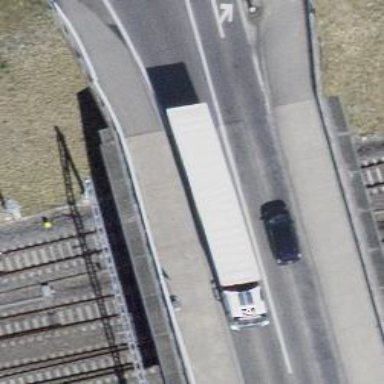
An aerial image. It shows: Bridge over cycleway.